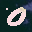
Label: 0